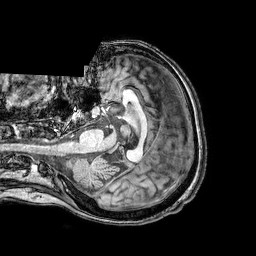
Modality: T1w
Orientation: axial
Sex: female
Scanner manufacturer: philips
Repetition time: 0.008168 s
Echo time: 0.00375 s